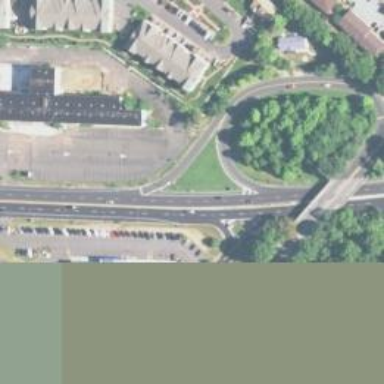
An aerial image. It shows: Trunk link highway.